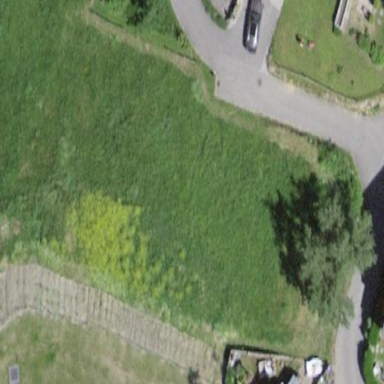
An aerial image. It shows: Area covered with grass.